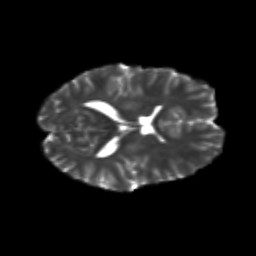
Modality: T2w
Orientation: axial
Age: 19
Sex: female
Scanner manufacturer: siemens
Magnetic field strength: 3 T
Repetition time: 3.5 s
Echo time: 0.113 s